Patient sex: M
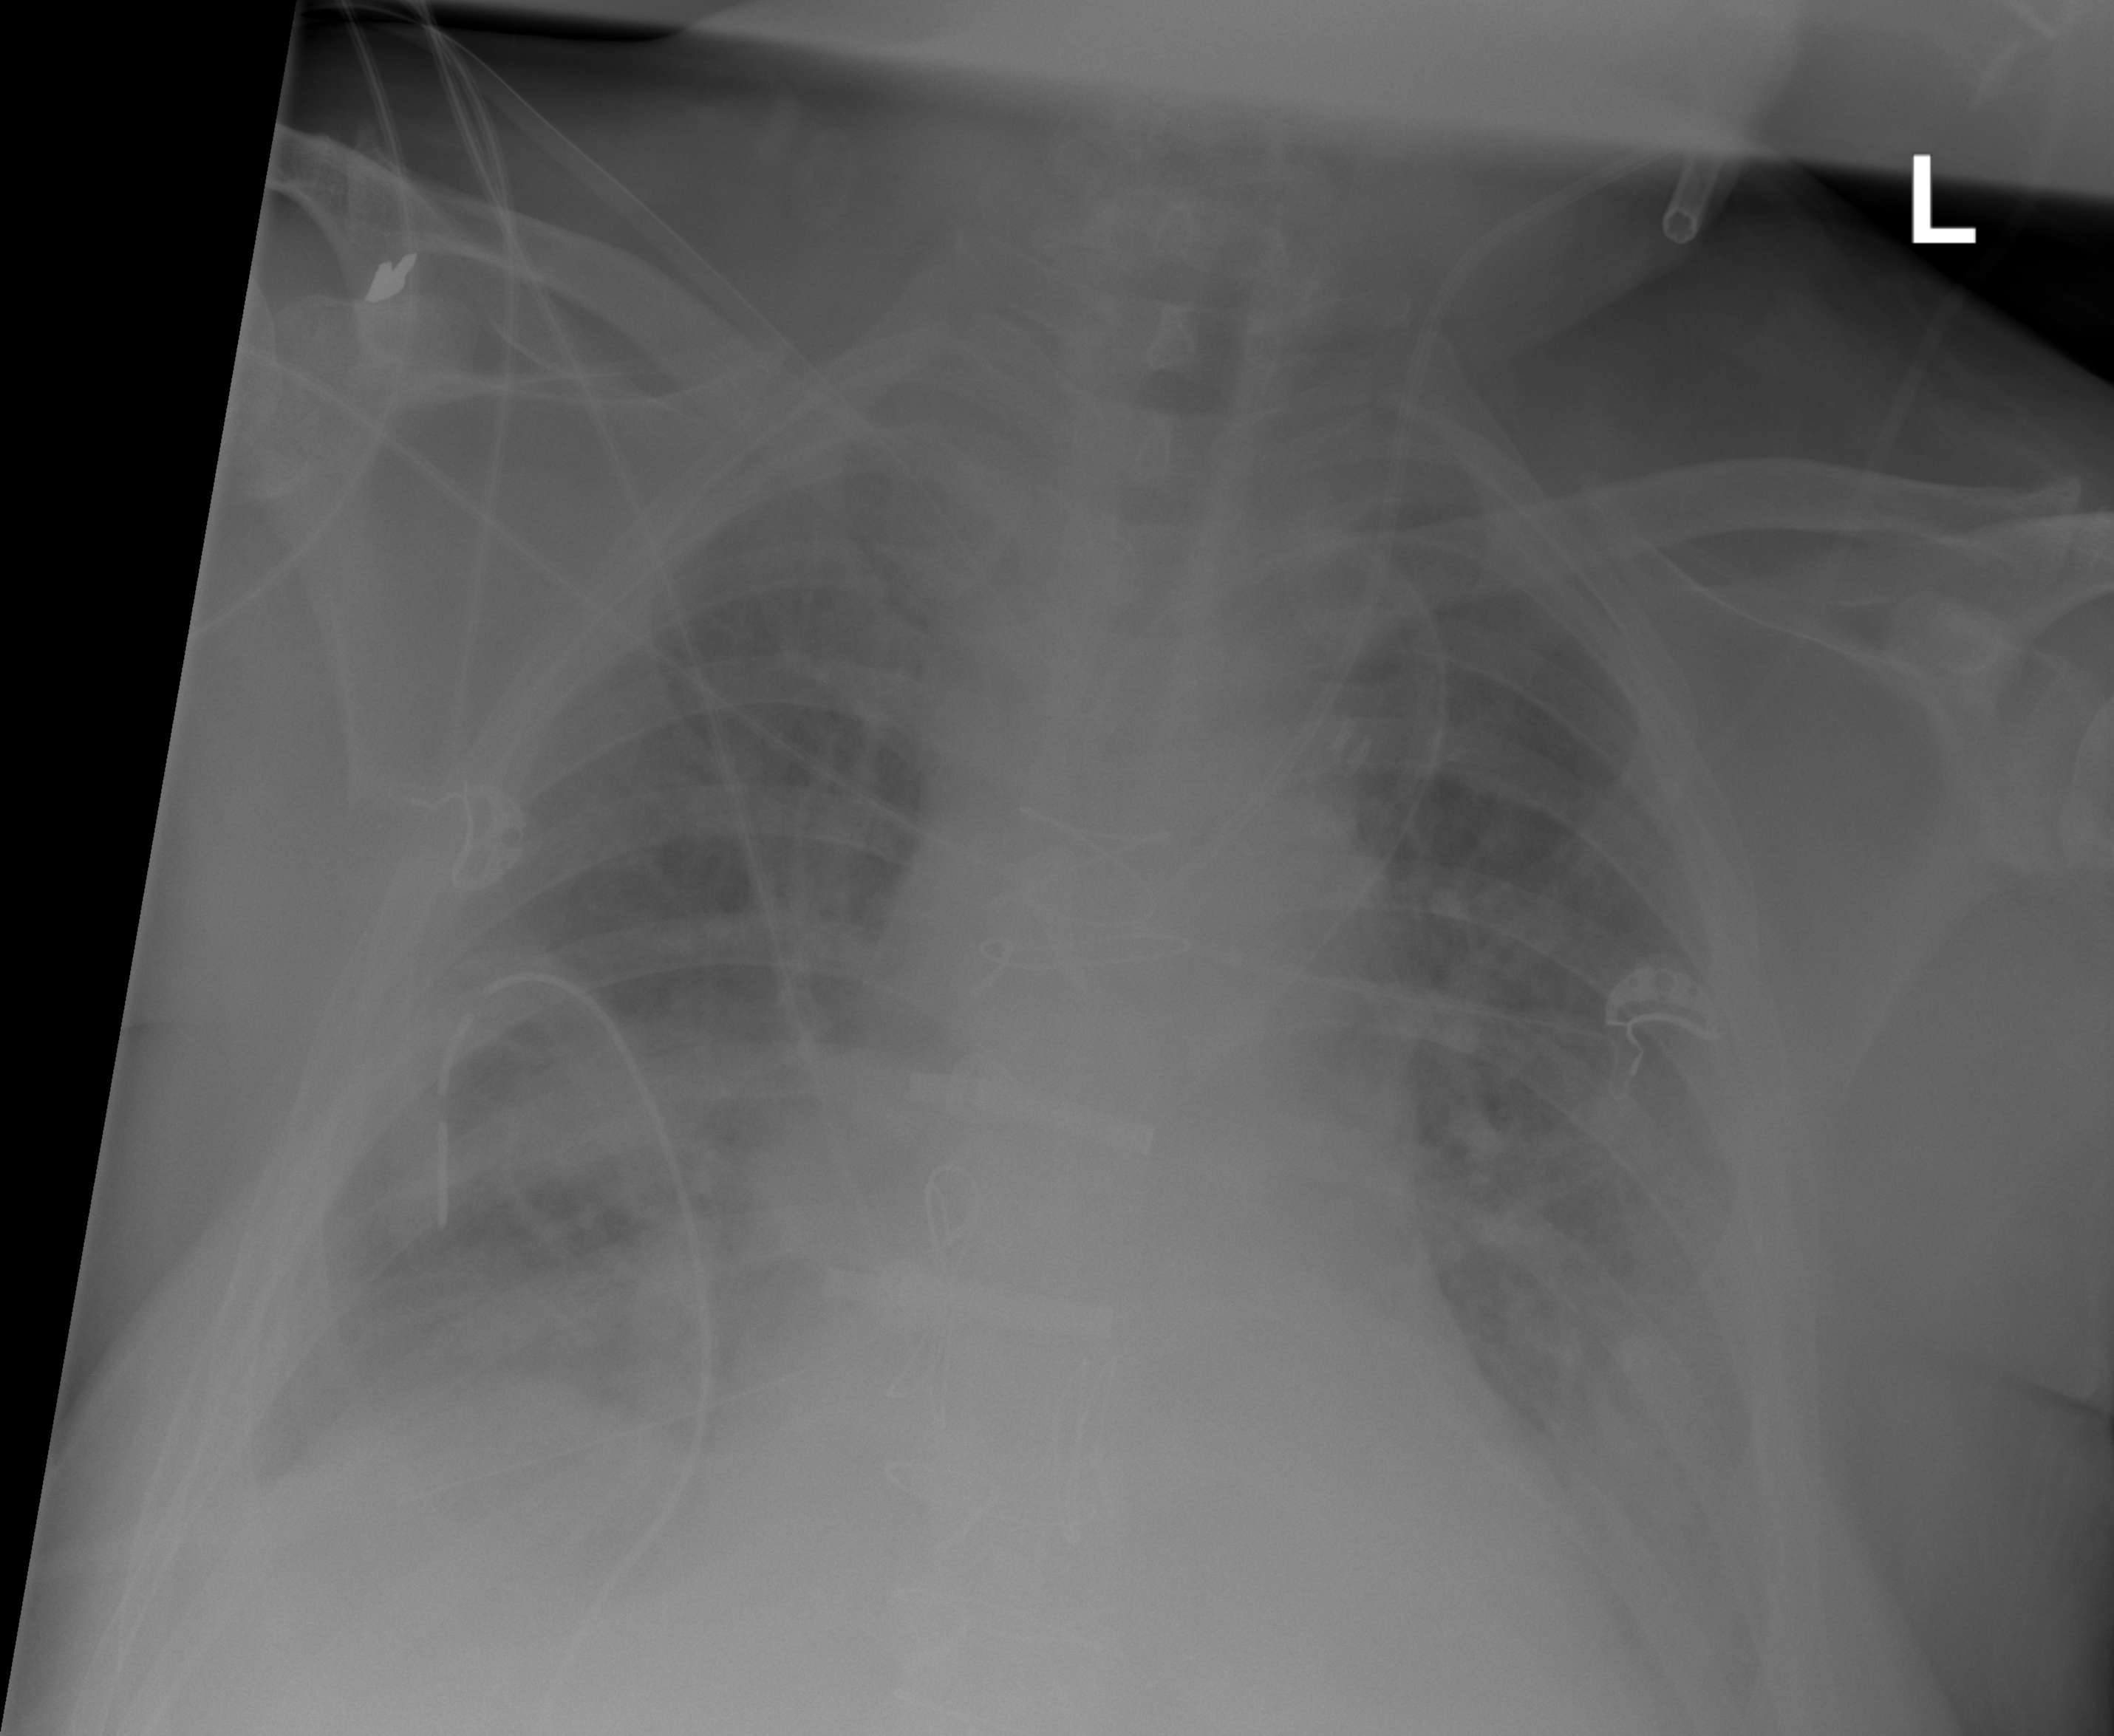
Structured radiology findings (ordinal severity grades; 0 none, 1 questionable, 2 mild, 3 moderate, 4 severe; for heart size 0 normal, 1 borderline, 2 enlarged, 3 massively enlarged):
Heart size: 1
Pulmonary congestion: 3
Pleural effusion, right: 2
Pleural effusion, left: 2
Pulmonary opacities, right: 2
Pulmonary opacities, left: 2
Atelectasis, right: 2
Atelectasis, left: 2